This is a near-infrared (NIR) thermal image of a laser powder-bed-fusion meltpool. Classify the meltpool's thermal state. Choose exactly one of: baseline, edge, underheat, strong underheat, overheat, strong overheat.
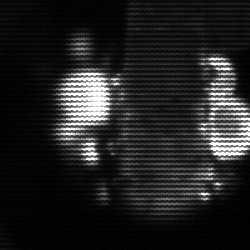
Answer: strong underheat